Field crop: maize
Growth stage: 2
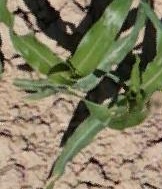
Species: maize